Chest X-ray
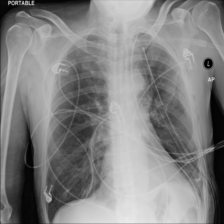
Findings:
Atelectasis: negative
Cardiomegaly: negative
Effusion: negative
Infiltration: positive
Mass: negative
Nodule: negative
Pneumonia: negative
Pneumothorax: negative
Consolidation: negative
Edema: negative
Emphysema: positive
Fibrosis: negative
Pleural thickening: negative
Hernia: negative